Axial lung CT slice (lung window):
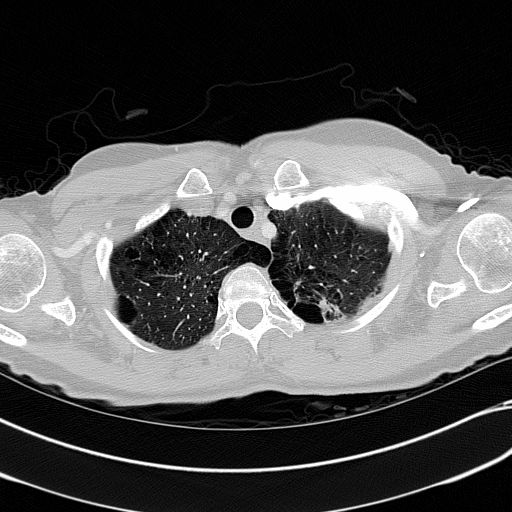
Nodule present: no